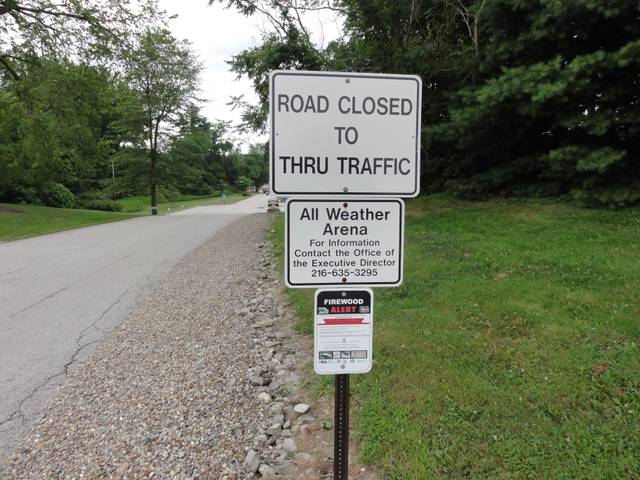
Region: United States
Coordinates: 41.458, -81.406